Question: I've struggled with this a good bit this morning; I'm creating what will eventually be a WP theme that will have a section of recent work, a divider, and a section of recent blog posts aligned horizontally.
Things are starting to shape up nicely, but the section on the far right keeps getting pushed down. I don't think it's an issue of width, as a)there seems to be more than enough room and b)regardless of what I do to the various widths and paddings the problem persists. I feel like it might have something to do with floats, but I'm not sure how to troubleshoot that.
Anyway, here's what I'm looking at:

I'd like for it to be something like this, with the divider perfectly in the center of the page:
content content content | content content content
'''
#recent {
border-top: 1px solid #202020;
padding-bottom: 40px;
padding-top: 40px;
}
#recent .divider {
}
#recent #recent-work {
float: left;
}
#recent #recent-work p span {
font-family: nevis-webfont;
font-size: 112.5%;
font-weight: normal;
letter-spacing: 1px;
text-transform: uppercase;
}
#recent #recent-work a {
padding-bottom: 40px;
padding-right: 20px;
}
#recent #recent-work .next{
float: right;
}
#recent #recent-blog {
float: right;
}
#recent #recent-blog p span {
font-family: nevis-webfont;
font-size: 112.5%;
font-weight: normal;
letter-spacing: 1px;
padding-left: 20px;
text-transform: uppercase;
}
#recent #recent-blog a {
padding-bottom: 40px;
padding-left: 20px;
}
#recent #recent-blog .next{
float: right;
}
'''
and
'''
<div id="recent">
<div id="recent-work">
<p><span>Recent Work</span></p>
<a href="#"><img src="http://lorempixel.com/120/120/" alt="Click for more information" /></a>
<a href="#"><img src="http://lorempixel.com/120/120/" alt="Click for more information" /></a>
<a href="#"><img src="http://lorempixel.com/120/120/" alt="Click for more information" /></a>
</div><!-- end recent-work -->
<div class="divider">
<img src="img/divider.png" alt="Section divider" />
</div><!-- end divider -->
<div id="recent-blog">
<p><span>Recent Blog</span></p>
<a href="#"><img src="http://lorempixel.com/120/120/" alt="Click for more information" /></a>
<a href="#"><img src="http://lorempixel.com/120/120/" alt="Click for more information" /></a>
<a href="#"><img src="http://lorempixel.com/120/120/" alt="Click for more information" /></a>
</div><!-- end recent-blog -->
</div><!-- end recent -->
'''
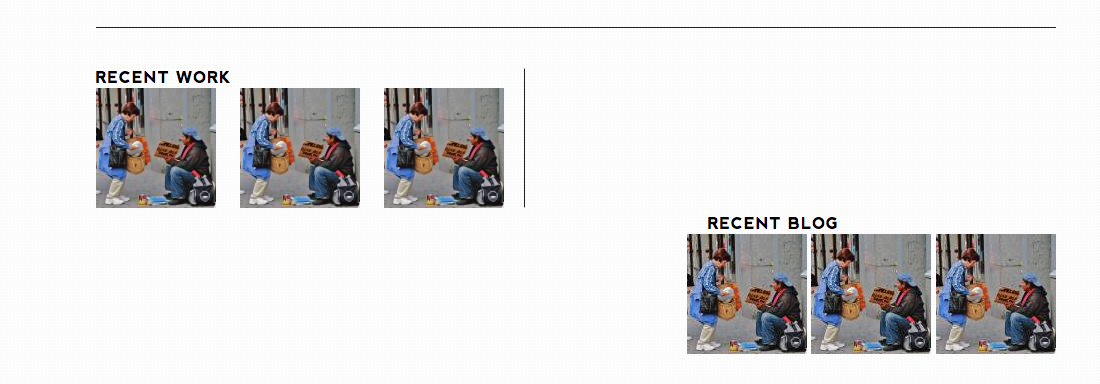
Answer: It seems you didn't set the float for your divider. Add:
'''
#recent .divider {
display: block;
float: left;
}
#recent #recent-work {
display: block;
float: left;
}
'''
You should add the display: block property for all of the divs, just in case.
Example <URL>